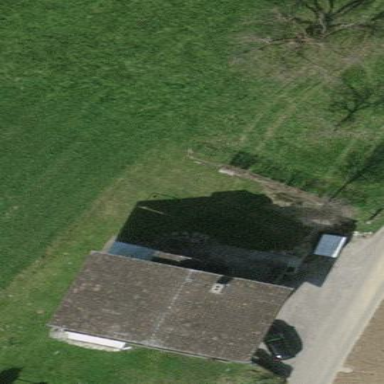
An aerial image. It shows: Farmyard area.